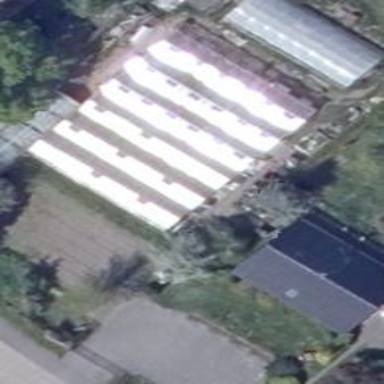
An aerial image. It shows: Greenhouse used for horticulture.